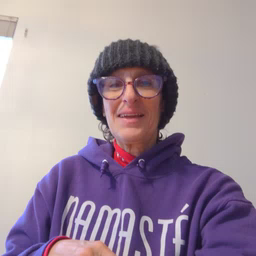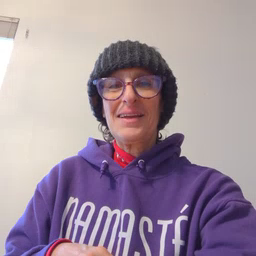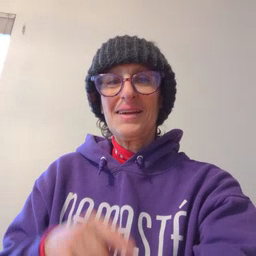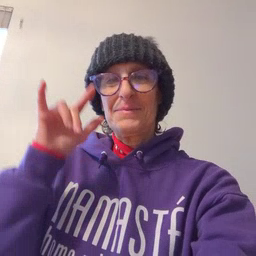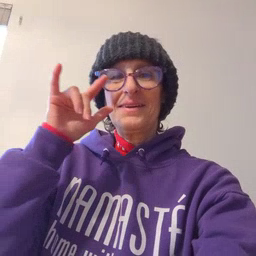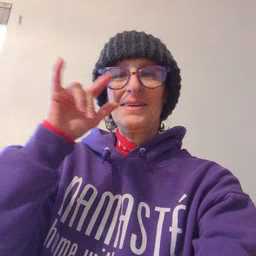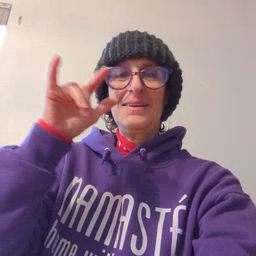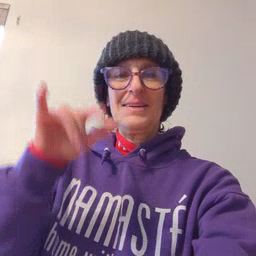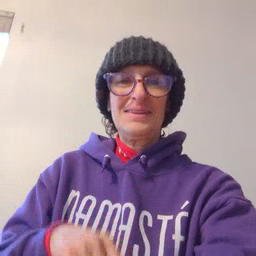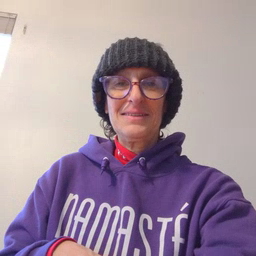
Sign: airplane